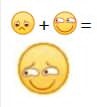
Label: emoji